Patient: sex M, age 52
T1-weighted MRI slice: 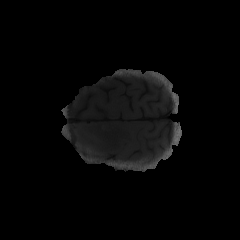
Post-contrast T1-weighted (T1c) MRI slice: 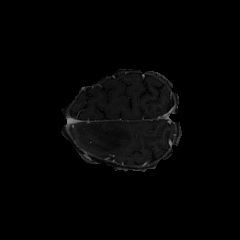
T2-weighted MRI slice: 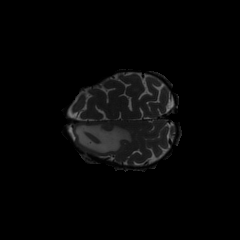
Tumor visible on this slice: yes
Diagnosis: Glioblastoma, IDH-wildtype
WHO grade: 4